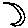
Label: moon